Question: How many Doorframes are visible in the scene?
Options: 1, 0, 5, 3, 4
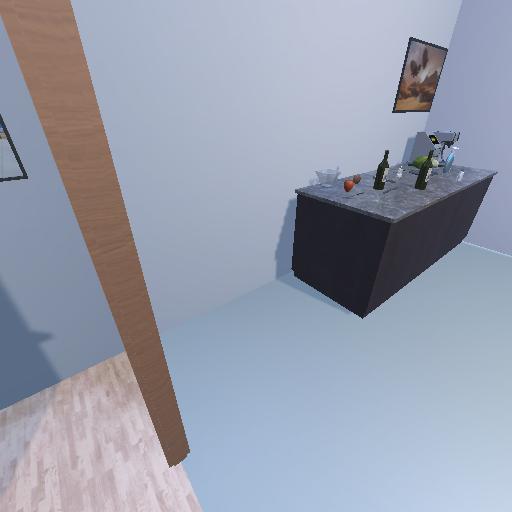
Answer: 1